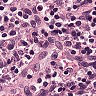
Metastatic tissue present: no